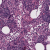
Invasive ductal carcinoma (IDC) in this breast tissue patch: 0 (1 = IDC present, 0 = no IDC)